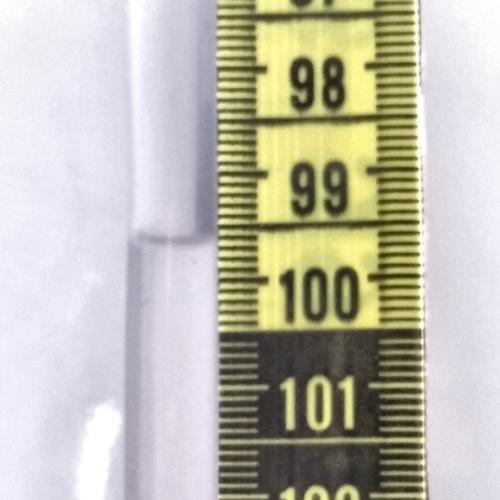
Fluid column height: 99.7 cm